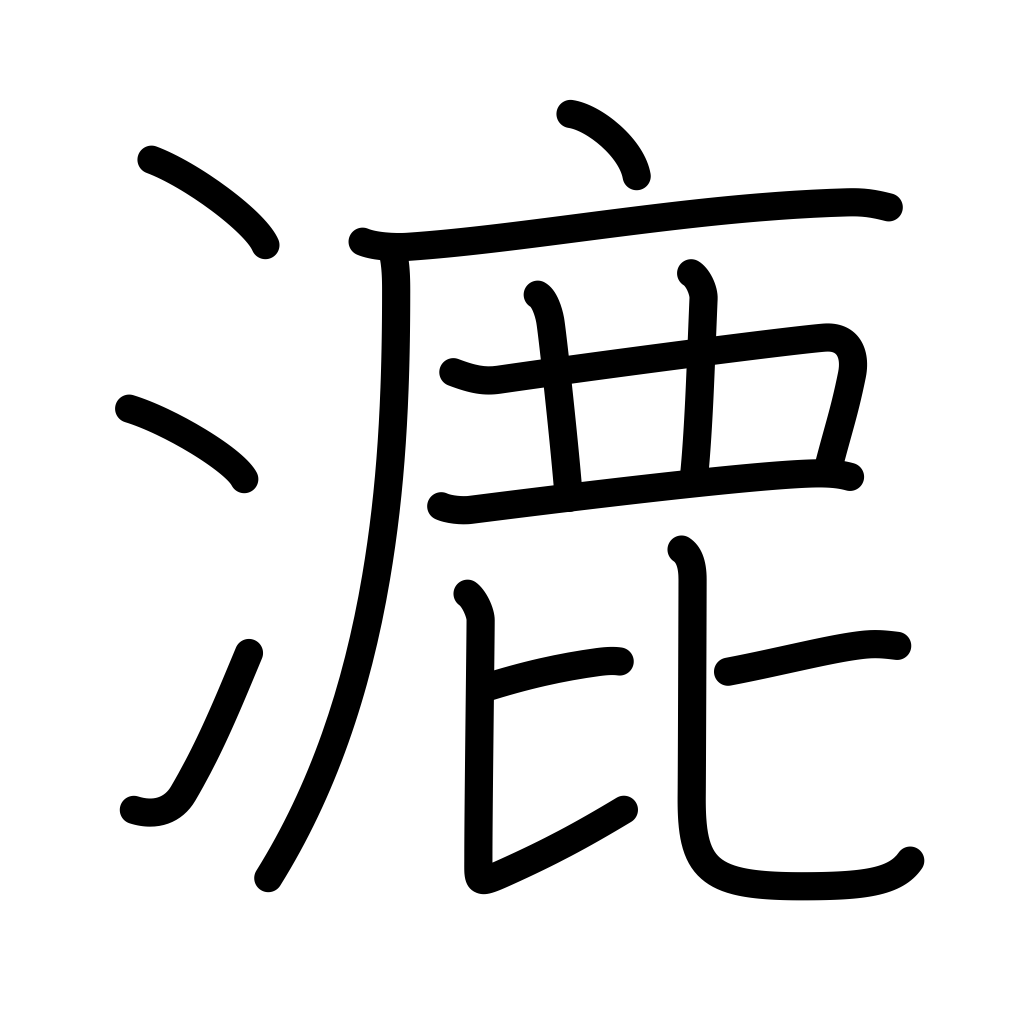
Meaning: manufacture paper, spread out thin, strain, percolate